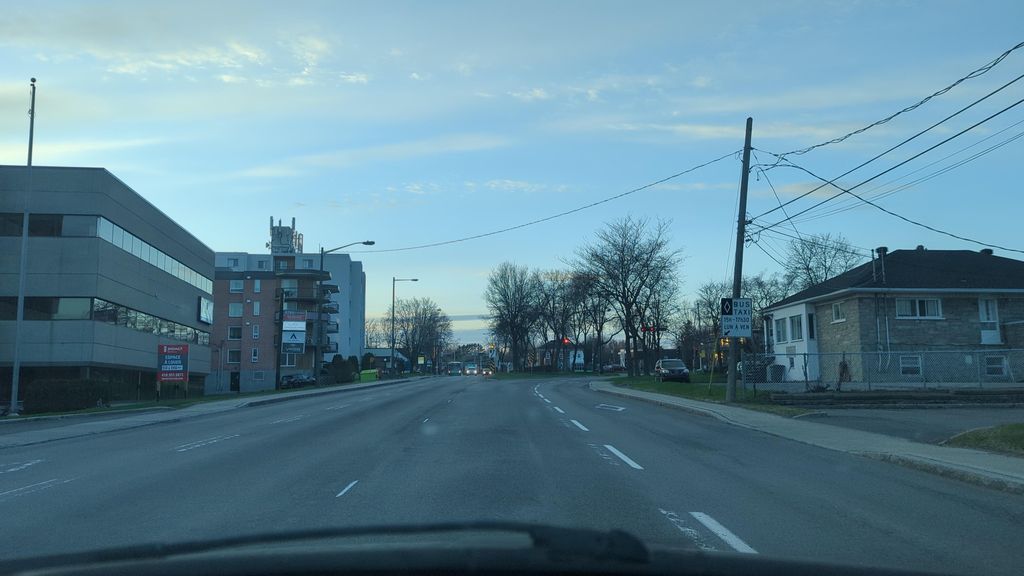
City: quebec_city